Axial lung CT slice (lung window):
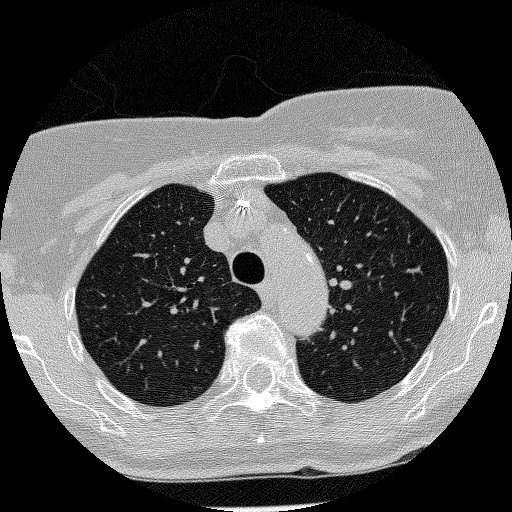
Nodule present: no